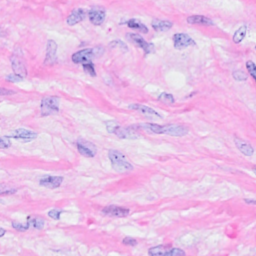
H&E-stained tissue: Breast